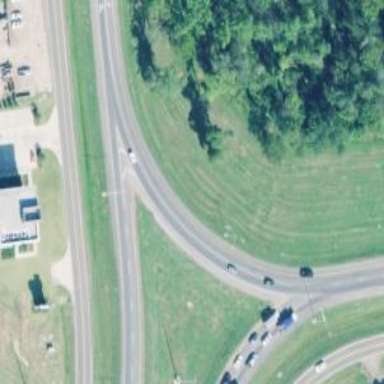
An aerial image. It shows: Trunk highway with roundabout junction. The road is expressway.